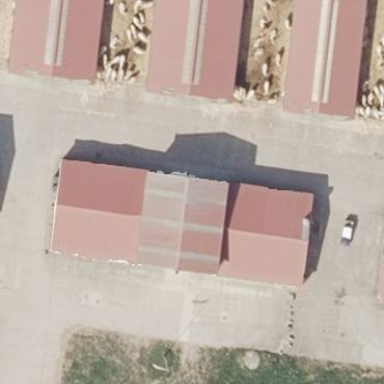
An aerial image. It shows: Gabled roofed farm auxiliary building with the roof oriented along its structure.